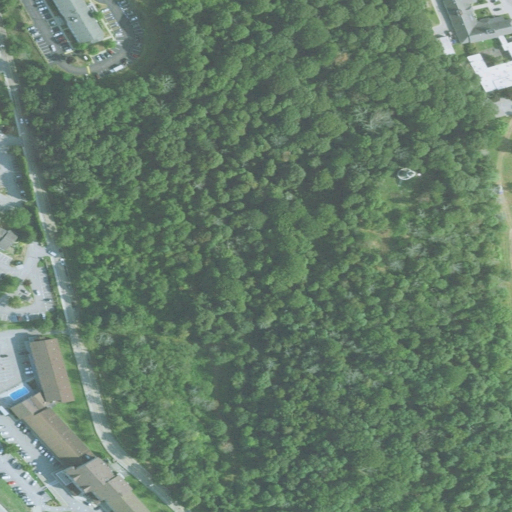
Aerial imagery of mountain in Rhode Island named Miantonomi Hill containing mixed forest, deciduous forest, medium intensity development, open development, high intensity development, and low intensity development